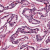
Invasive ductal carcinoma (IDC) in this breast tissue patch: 1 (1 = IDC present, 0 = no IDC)